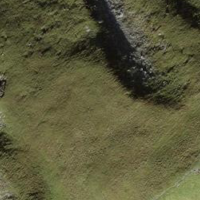
EUNIS habitat code: 50
Species observed at this site:
Capra ibex